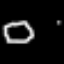
Label: octagon